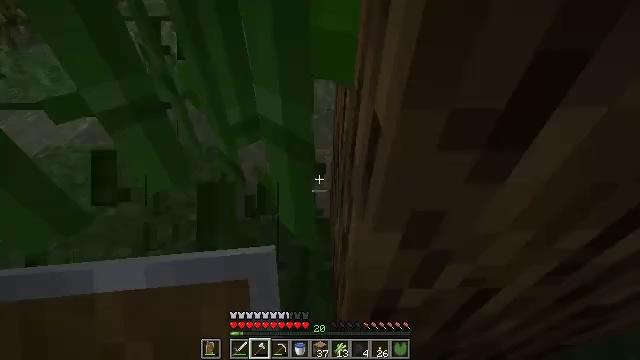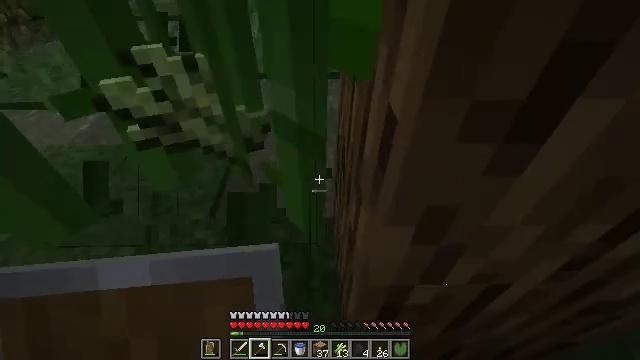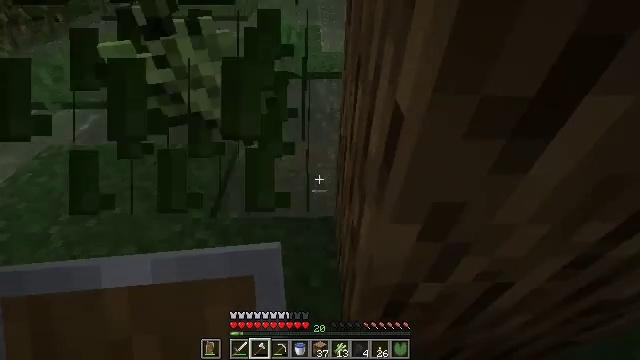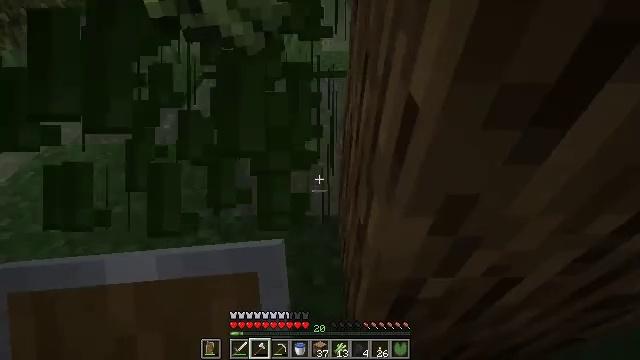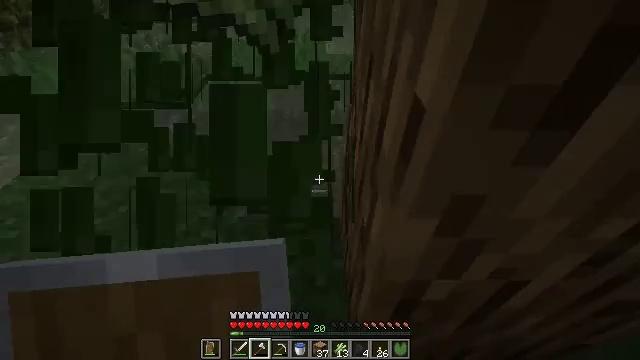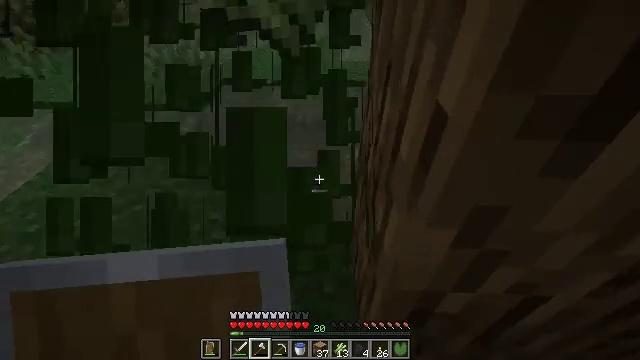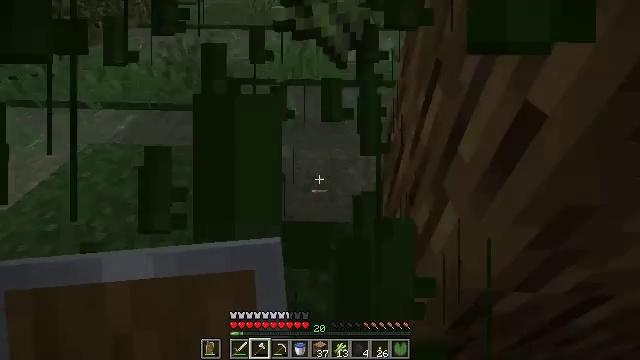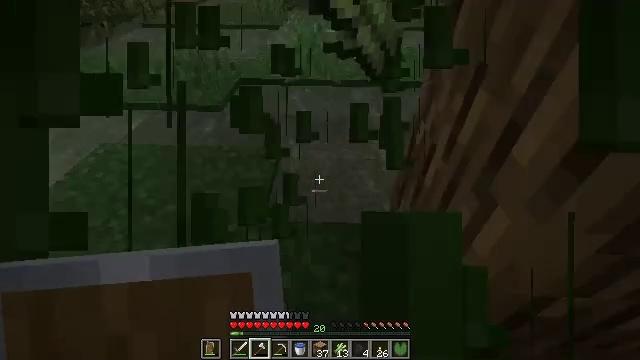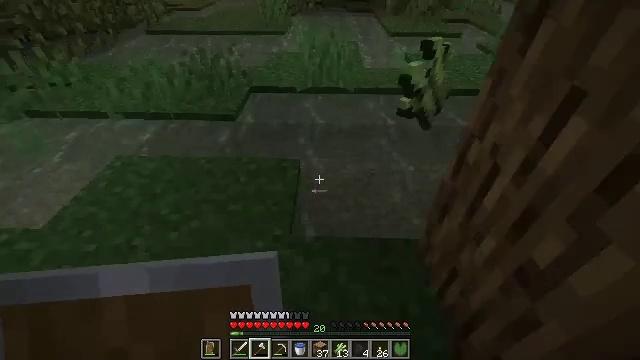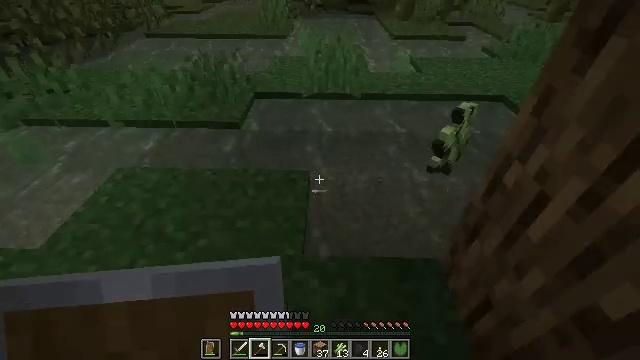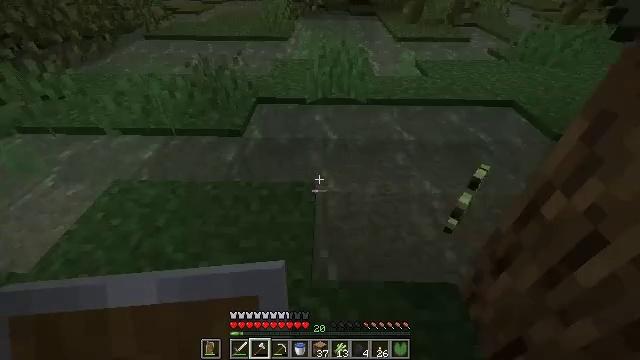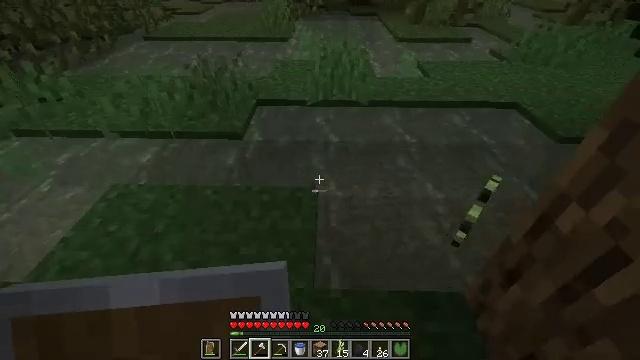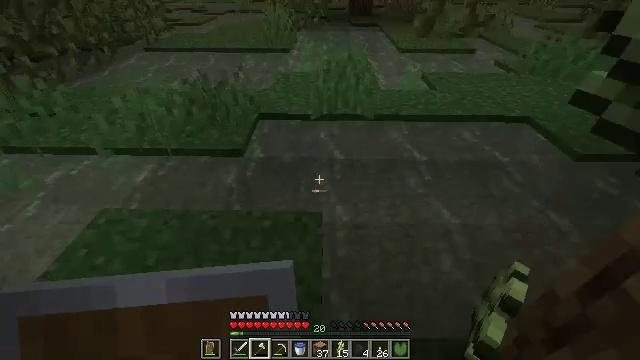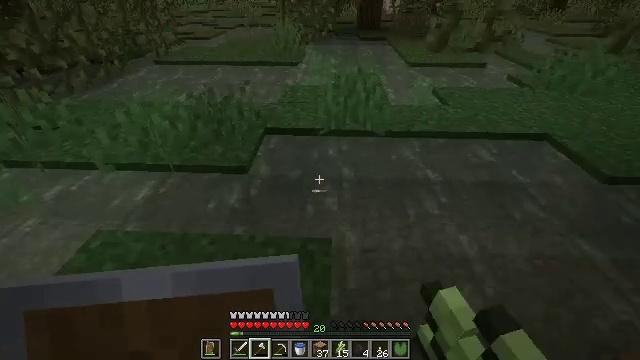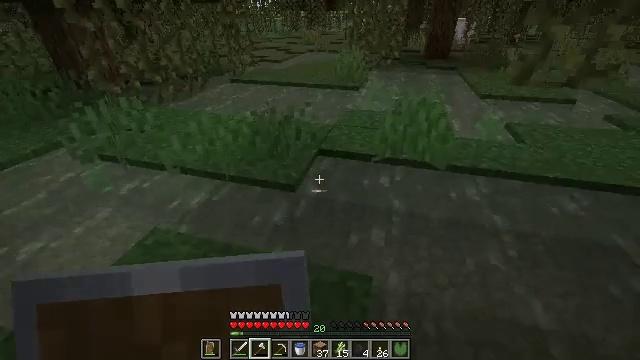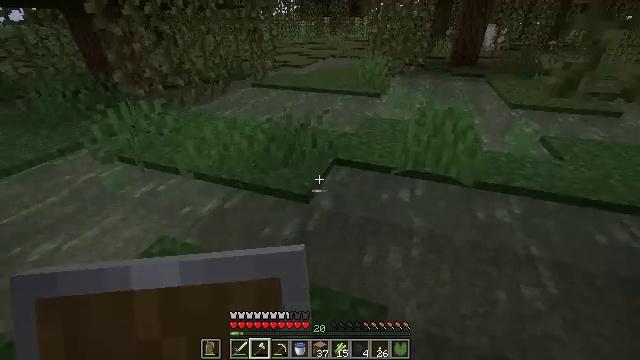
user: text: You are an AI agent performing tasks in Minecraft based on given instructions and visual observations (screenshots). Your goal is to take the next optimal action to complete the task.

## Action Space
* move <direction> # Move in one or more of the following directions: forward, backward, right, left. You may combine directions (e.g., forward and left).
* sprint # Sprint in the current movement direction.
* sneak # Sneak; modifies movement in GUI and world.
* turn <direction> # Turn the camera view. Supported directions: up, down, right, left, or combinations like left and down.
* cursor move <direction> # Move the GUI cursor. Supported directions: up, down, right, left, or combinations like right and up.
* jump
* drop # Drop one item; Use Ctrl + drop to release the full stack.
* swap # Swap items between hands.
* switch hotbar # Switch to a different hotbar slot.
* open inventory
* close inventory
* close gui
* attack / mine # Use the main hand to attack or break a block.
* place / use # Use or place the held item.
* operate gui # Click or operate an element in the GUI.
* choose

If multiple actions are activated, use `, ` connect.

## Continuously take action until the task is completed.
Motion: motion action
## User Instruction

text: Collect a lily pad from a pond.
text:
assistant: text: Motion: attack / mine
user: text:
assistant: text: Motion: attack / mine
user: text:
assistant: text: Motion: no_op
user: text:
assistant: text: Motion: no_op
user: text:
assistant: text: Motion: move left, turn left and up
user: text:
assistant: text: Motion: move left
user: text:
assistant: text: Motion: move left
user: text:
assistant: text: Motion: move forward and move left
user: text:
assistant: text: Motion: move forward
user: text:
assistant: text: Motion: move forward
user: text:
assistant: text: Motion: move forward
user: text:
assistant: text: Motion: move forward, turn up
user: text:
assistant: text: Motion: move forward, turn left and up
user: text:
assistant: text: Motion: move forward, turn left and up
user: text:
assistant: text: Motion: turn left
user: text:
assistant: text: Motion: turn right
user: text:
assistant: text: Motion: turn right and down
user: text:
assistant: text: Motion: turn right
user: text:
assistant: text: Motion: turn left and up
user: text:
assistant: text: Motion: turn left and up
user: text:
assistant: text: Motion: turn left and up
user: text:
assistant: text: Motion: move forward, turn left
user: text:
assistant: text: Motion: move forward, turn left
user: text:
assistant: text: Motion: move forward, turn left
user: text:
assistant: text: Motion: move forward, turn left
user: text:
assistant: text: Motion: move forward, turn left
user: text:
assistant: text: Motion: move forward, turn left
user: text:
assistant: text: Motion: move forward, turn left
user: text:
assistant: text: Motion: no_op
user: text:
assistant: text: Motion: no_op